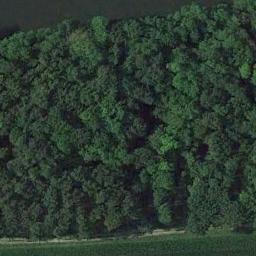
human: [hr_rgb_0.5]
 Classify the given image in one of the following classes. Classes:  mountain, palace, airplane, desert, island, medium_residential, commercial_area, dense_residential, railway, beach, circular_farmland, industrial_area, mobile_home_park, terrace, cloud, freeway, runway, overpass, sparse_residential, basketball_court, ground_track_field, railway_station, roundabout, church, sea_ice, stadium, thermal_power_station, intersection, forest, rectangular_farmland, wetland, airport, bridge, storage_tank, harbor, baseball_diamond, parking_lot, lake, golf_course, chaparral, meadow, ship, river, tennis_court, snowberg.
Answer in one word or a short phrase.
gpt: forest